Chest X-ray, PA view. Patient: 37 years old, sex M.
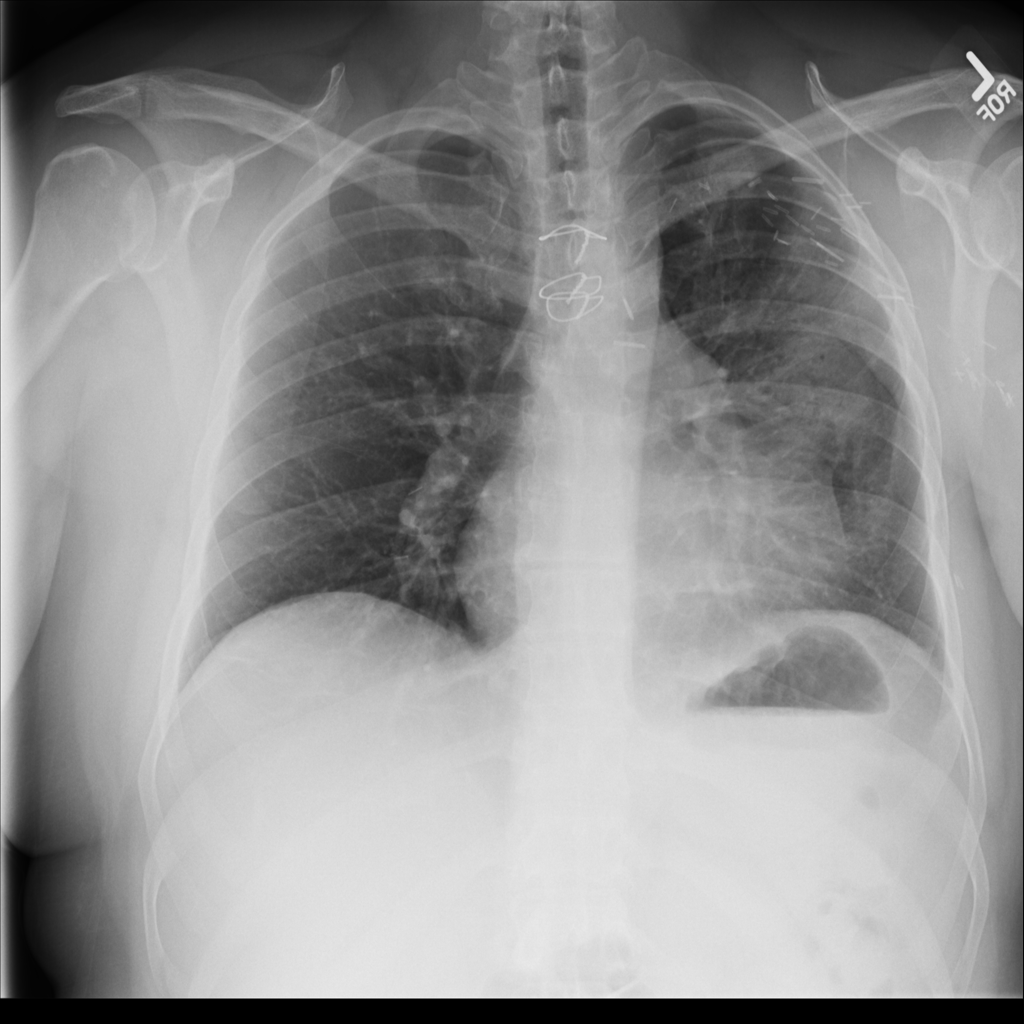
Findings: Consolidation, Pneumonia